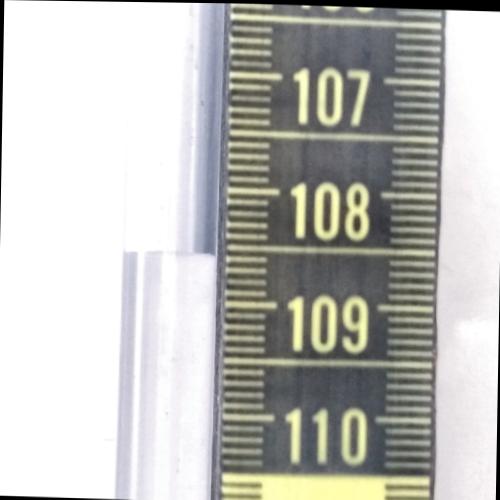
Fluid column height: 108.6 cm